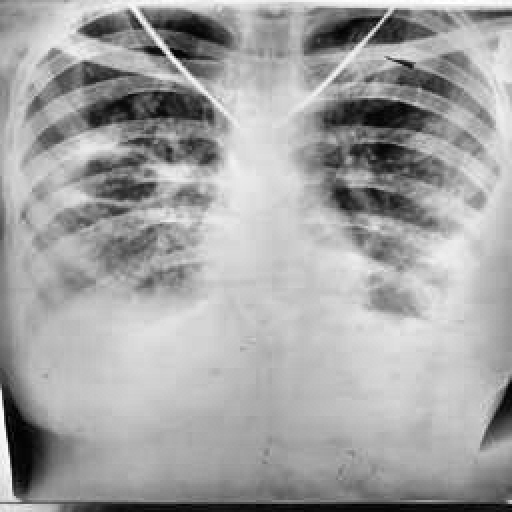
Finding: TUBERCULOSIS